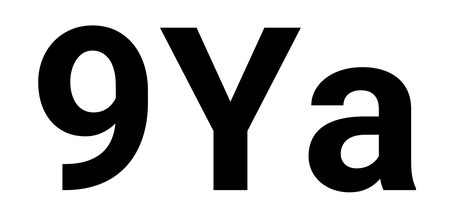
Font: Roboto_Bold